Question: I'm facing a weird problem with jQuery UI Position function.
There is a parent div, bigger then screen's height and another small div inside it.
My function tell to the small div be positioned in the bottom of it parent.
When the bottom is visible, everything is ok, but when the bottom is not visible because of the window size, the position function doesnt work.
Follow a draw to make easy understanding...

And the function Im using is.
'''
$("#_GREEN_div").position({
of: $("#_RED_div"),
my: "left bottom",
at: "left bottom"
});
'''
JSFiddle - <URL>
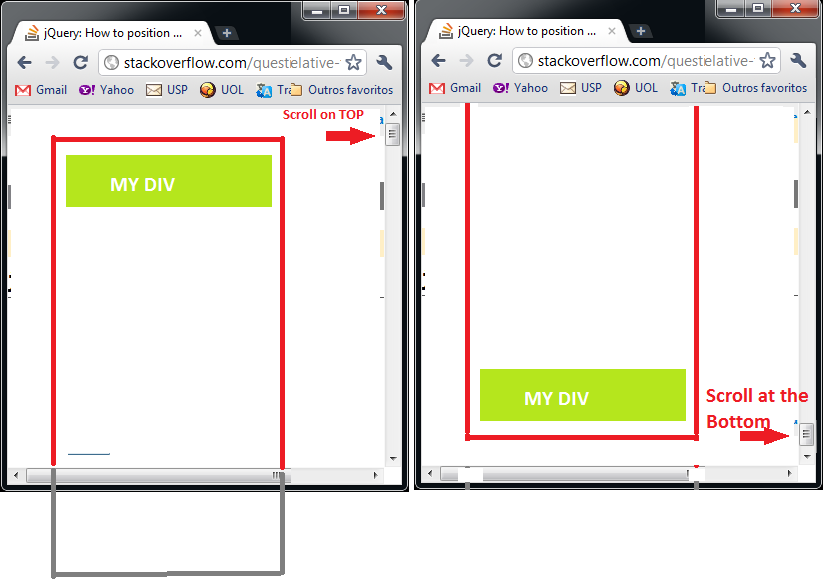
Answer: I think you should use collision attribute also:
'''
$("#_GREEN_div").position({
of: $("#_RED_div"),
my: "left bottom",
at: "left bottom",
collision: 'none'
});
'''
This way "MY DIV" will always be at the bottom left.